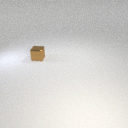
small brown metal cube